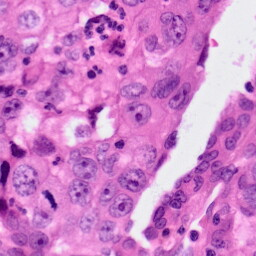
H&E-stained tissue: Lung